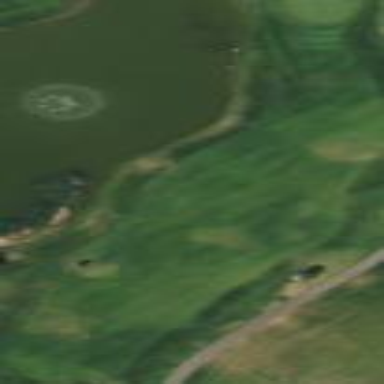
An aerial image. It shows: Golf fairway on grassy land designated for golfing activities.